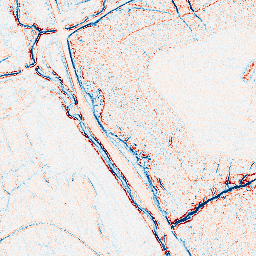
Category: edge_preserving
Decomposition family: bilateral
Decomposition parameters: d: 5
sigma_color: 100
sigma_space: 150
Upsampling method: edge_directed
Upsampling parameters: scale: 2
Upsampling scale: 2